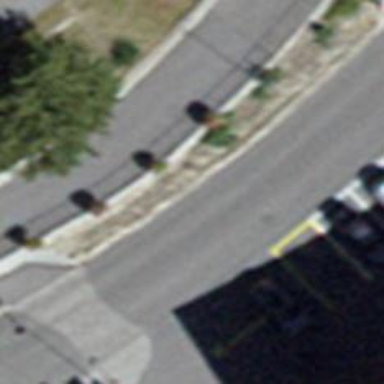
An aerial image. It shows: Parking area with surface.